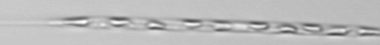
Label: Rhizosolenia